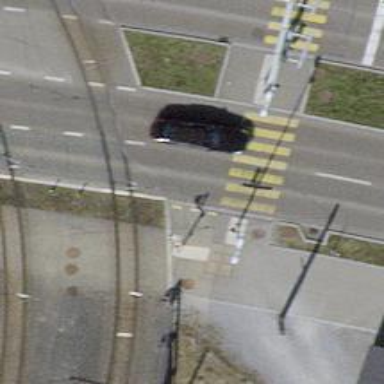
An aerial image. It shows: Path with asphalt surface. There is marked crossing for both pedestrians and cyclists.